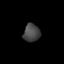
Tissue: prostate
Cell type: T cells
Senescence score: 0.7077
Nuclear area (px): 288
Mean DAPI intensity: 70.281